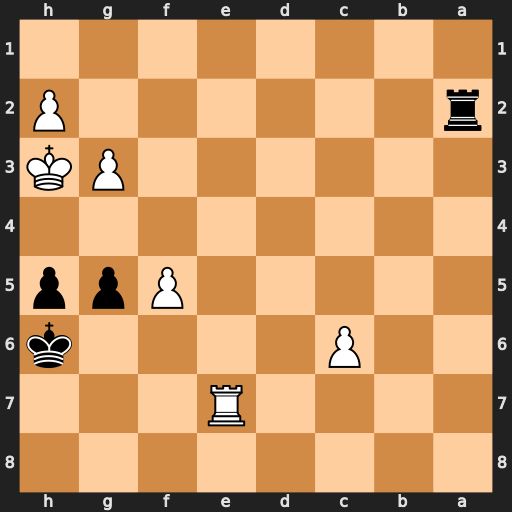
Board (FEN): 8/4R3/2P4k/5Ppp/8/6PK/r6P/8
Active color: b
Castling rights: -
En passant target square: -
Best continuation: g4+ Kh4 Rxh2#